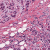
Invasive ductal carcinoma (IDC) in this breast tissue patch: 1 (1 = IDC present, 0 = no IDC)